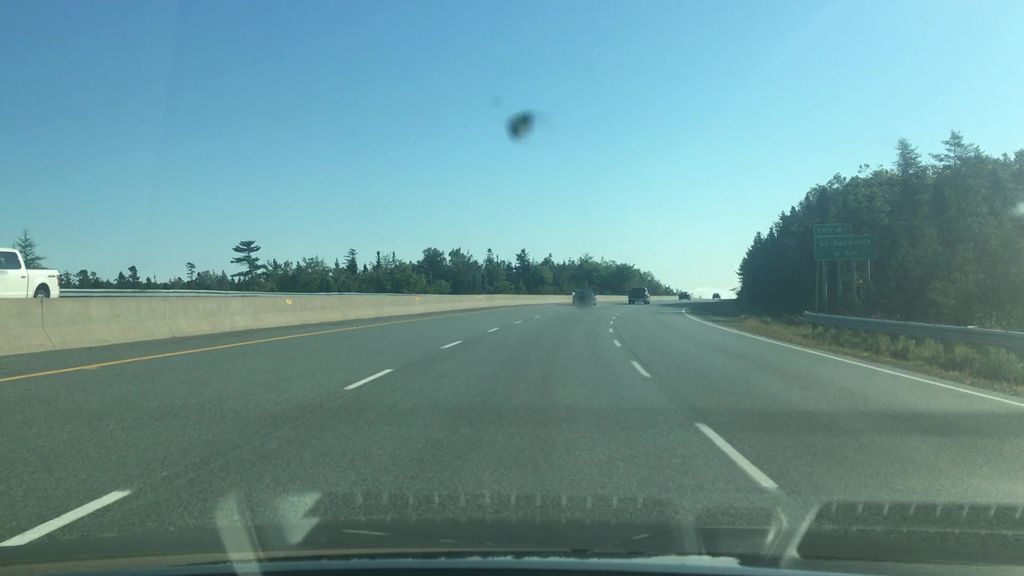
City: halifax